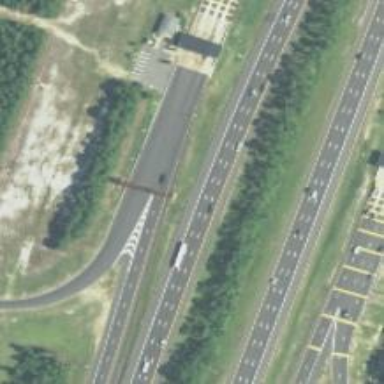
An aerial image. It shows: Motorway junction.